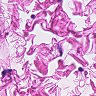
Metastatic tissue present: no